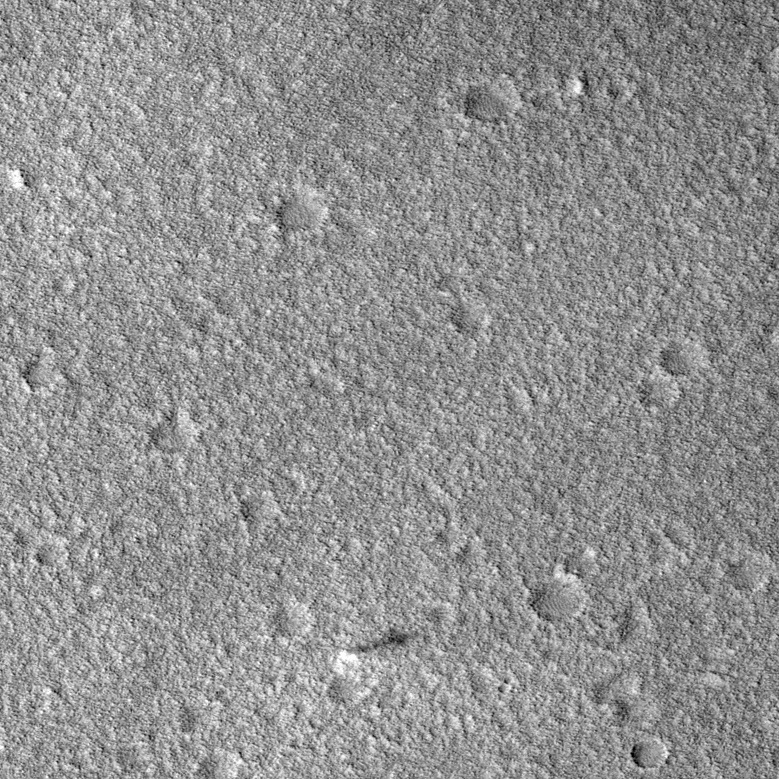
Label: dustdevil